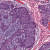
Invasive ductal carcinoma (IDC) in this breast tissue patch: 0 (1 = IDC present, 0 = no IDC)